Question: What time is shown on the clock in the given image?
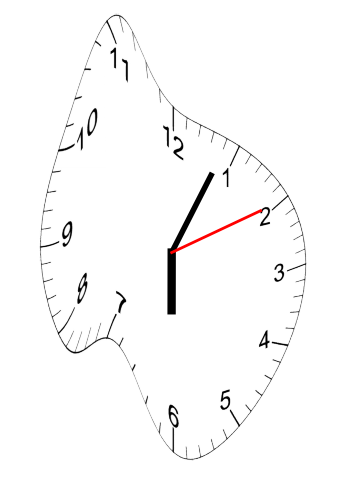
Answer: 06:04:10